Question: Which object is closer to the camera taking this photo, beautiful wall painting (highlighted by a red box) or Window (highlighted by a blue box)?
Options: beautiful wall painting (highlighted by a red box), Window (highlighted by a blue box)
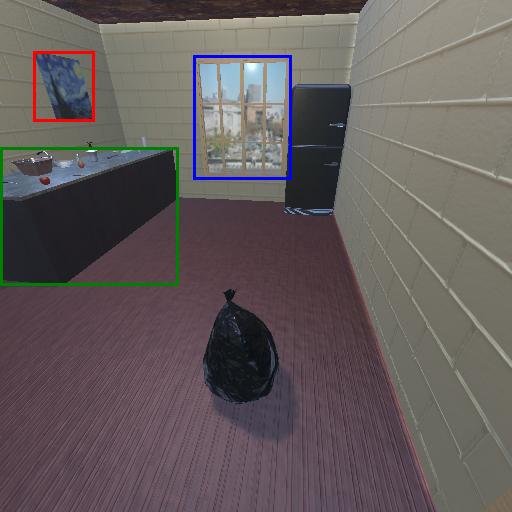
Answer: beautiful wall painting (highlighted by a red box)